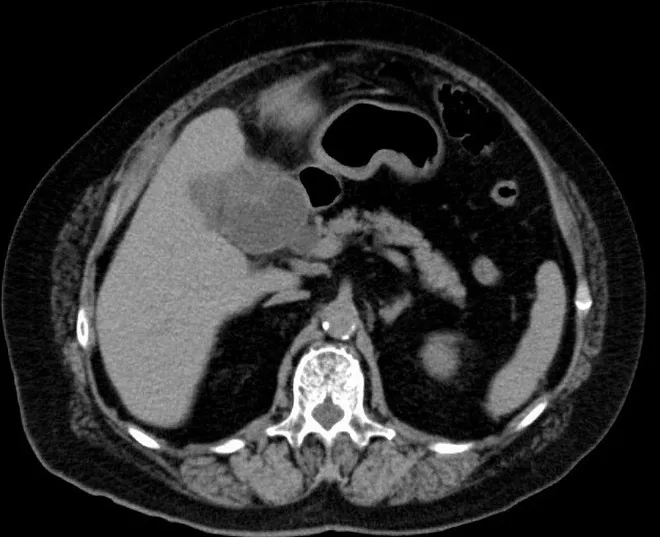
Image from abdominal enhanced computed tomography (CT) before PTGBA. . CT revealed an enlarged gallbladder. There was no fluid collection.
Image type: radiology (ct)